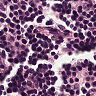
Metastatic tissue present: no